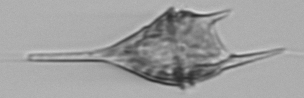
Label: Tripos_lineatus